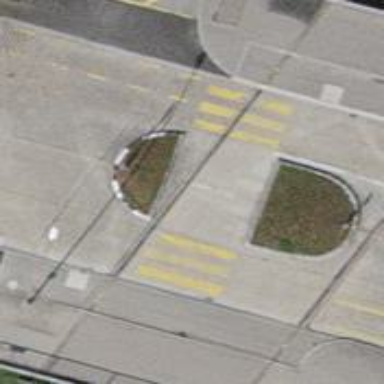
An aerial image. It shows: Asphalt footway with marked zebra crossing and island.